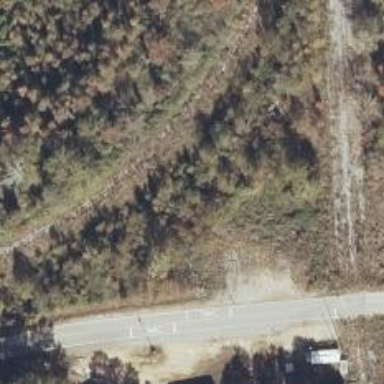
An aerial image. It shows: Disused railway spur line.